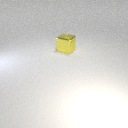
large yellow metal cube